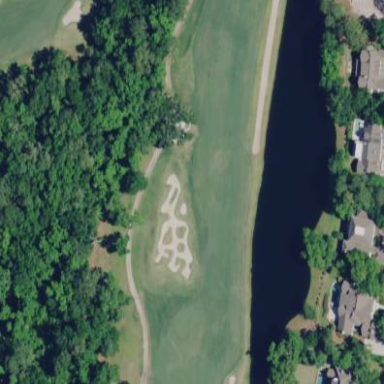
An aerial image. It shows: Grassy area designated as golf fairway.